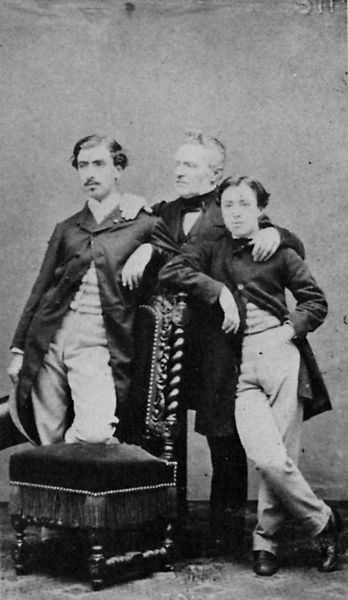
Titel: Familienporträt
Künstler: B. Trolet
Standort: Paris
Institution: Bibliothèque Nationale
Schlagwörter: gruppe, hand, mann, menschen, grau, hut, männer, schwarz, stuhl, weiss, herren, muster, teppich, zylinder, alt, anzug, bart, hemd, hose, jung, wand, arm, arme, kleidung, samt, bildnis, hände, boden, fransen, haare, mantel, pose, stehend, drei, vater, instrumente, ohren, schultern, umarmung, lehne, schuhe, hosen, mauer, hocker, lehnen, frack, polster, schnurbart, junge, knie, weste, foto, fotografie, knabe, clown, schwarz-weiss, mäntel, zirkus, kiste, tasche, gedreht, aufgestützt, gedrechselt, söhne, studio, umarmt, aufgelegt, 3, knoft, aneinander gelehnt